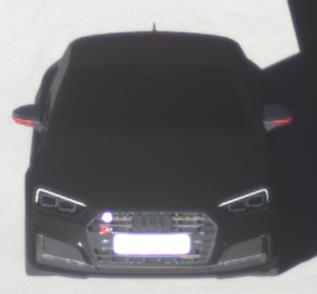
Make: Audi
Model: S5 Sportback
Detailed model: 8T Facelift
Model produced from: 2011
Model produced until: 2016
Doors: 5
Color: black
Road condition: dry road
Daytime: sunrise or sunset
Contrast: high contrast